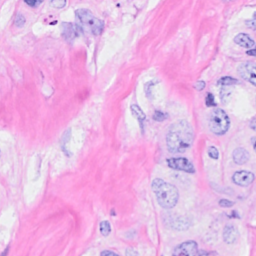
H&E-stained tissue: Breast